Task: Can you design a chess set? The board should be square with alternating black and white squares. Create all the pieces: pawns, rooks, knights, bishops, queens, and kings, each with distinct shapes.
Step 758:
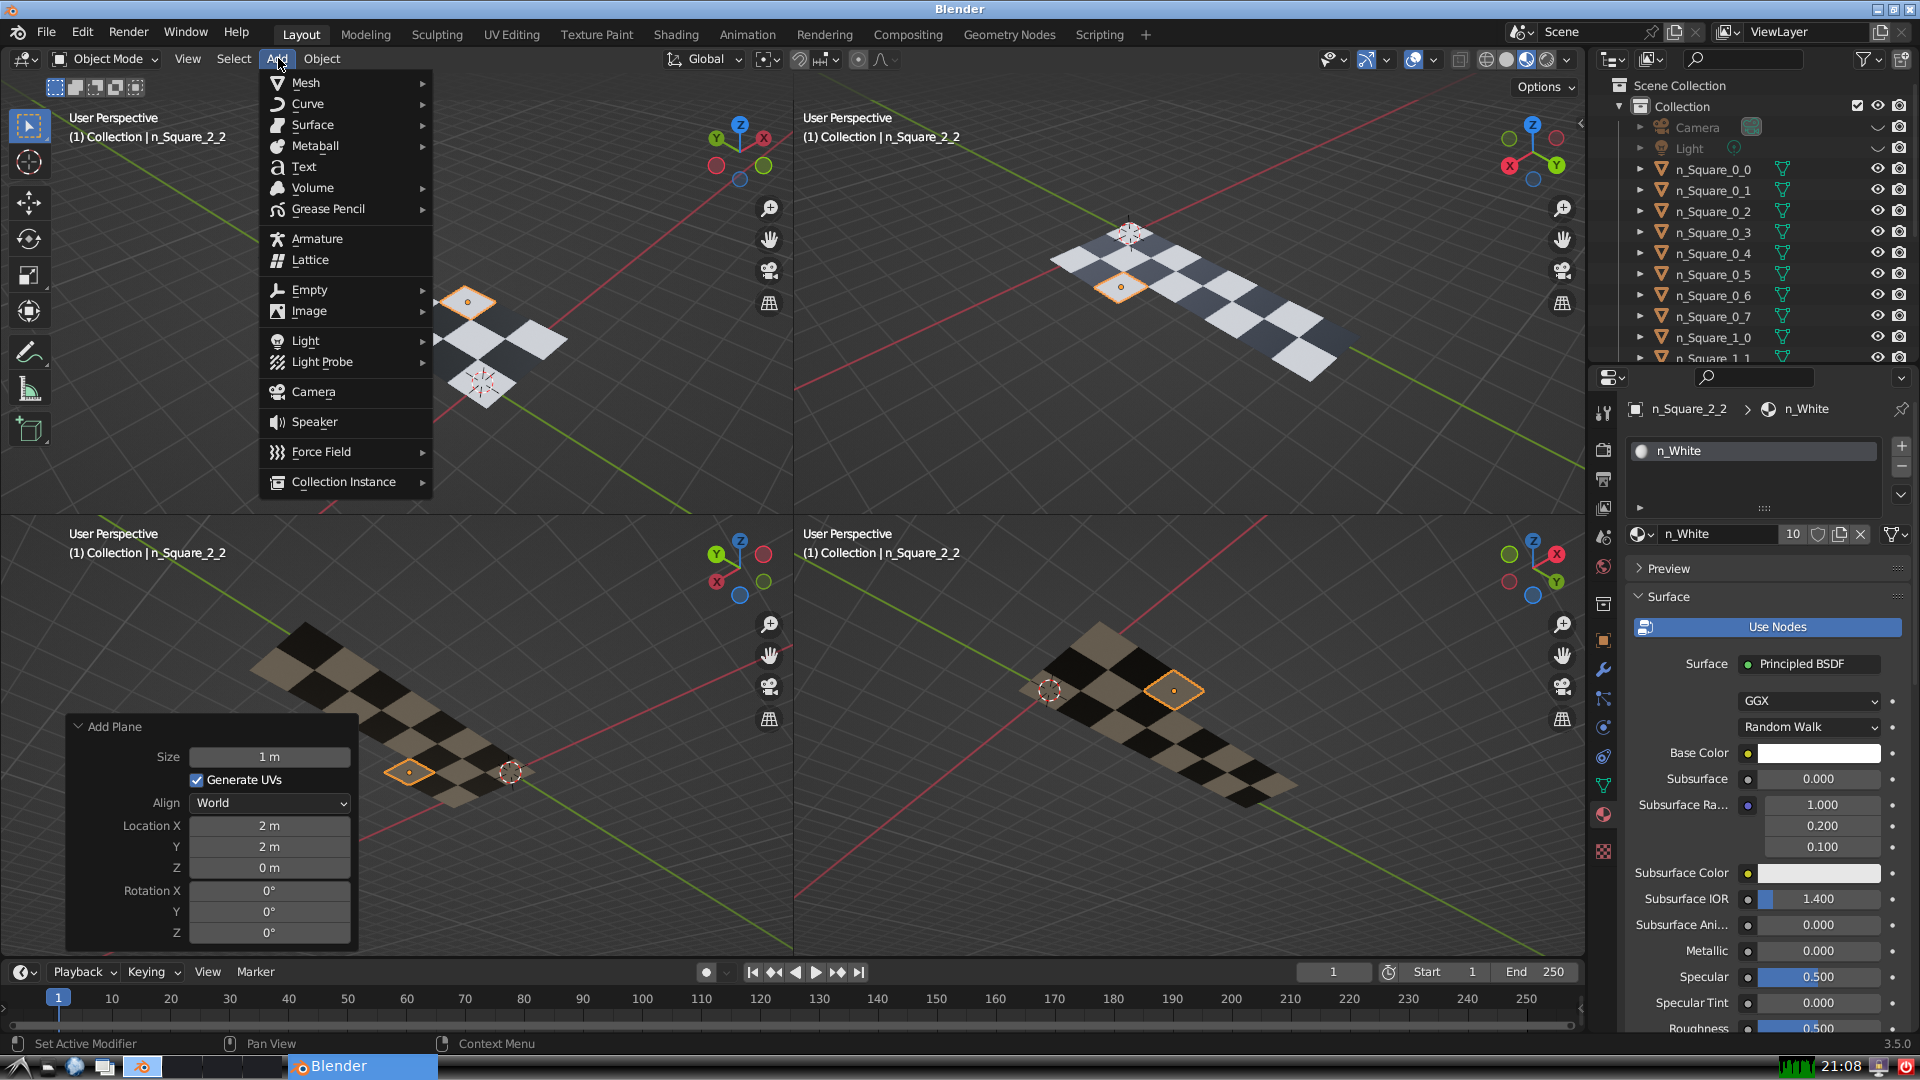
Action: {"mouse_move": [304, 82]}